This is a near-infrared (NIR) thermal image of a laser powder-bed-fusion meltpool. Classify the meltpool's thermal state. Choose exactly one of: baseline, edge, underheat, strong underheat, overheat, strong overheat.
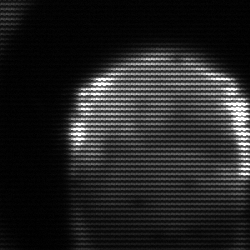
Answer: edge